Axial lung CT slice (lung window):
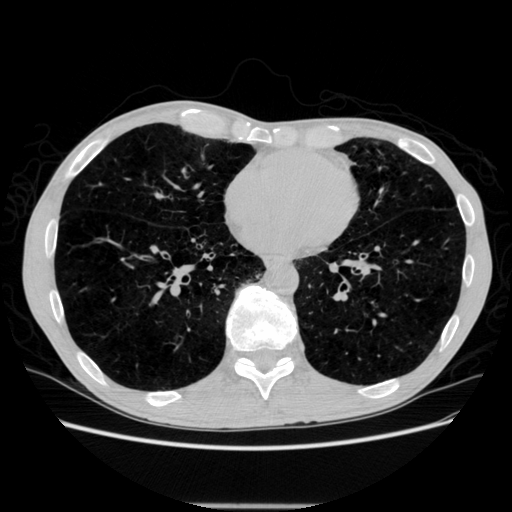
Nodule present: no